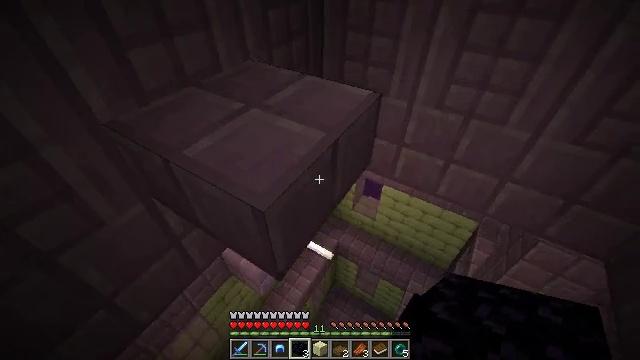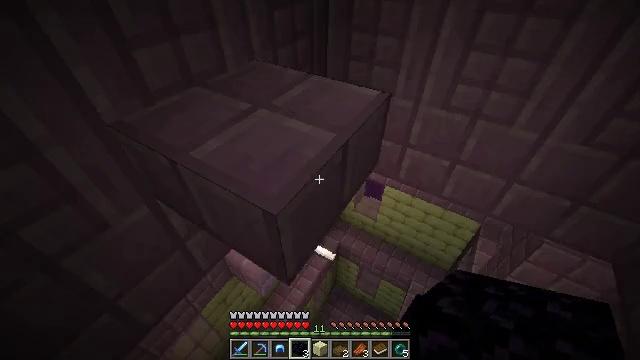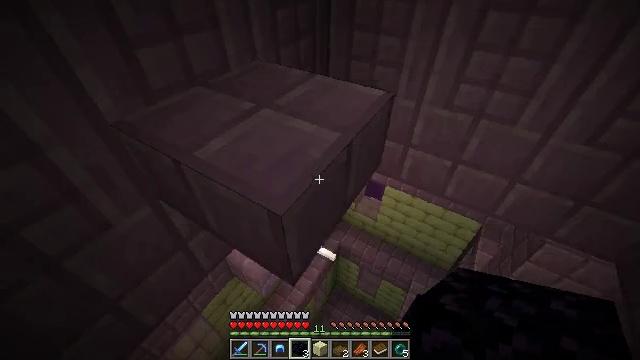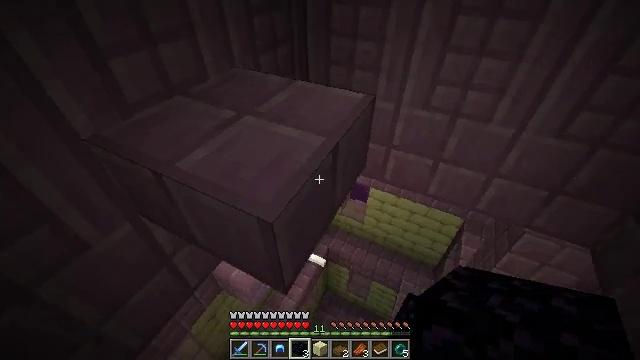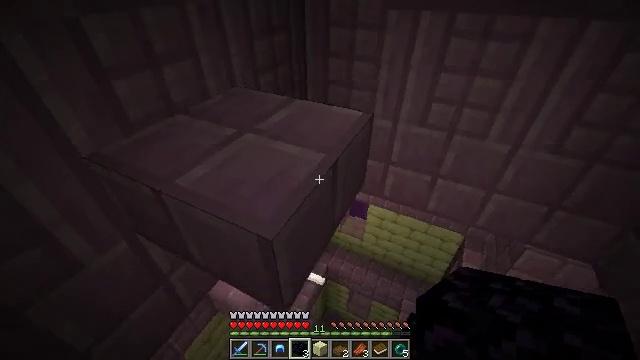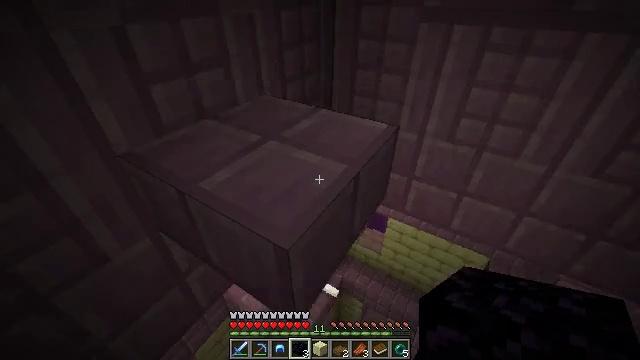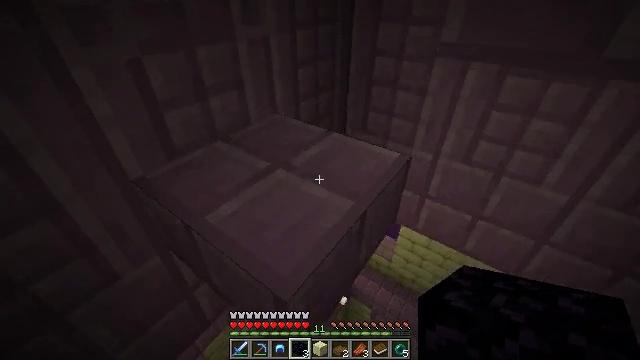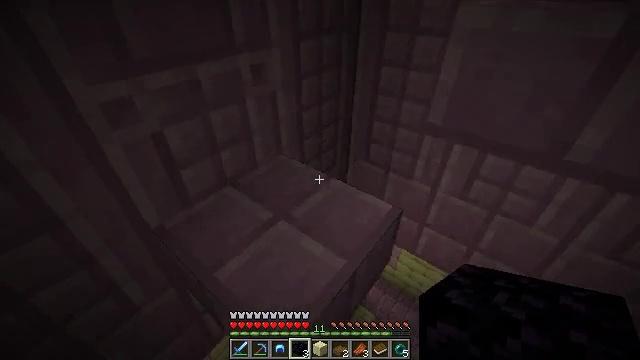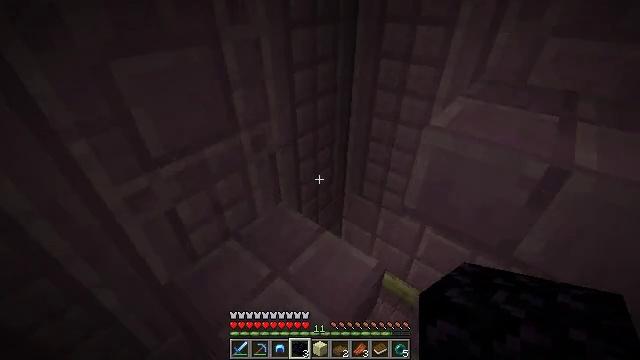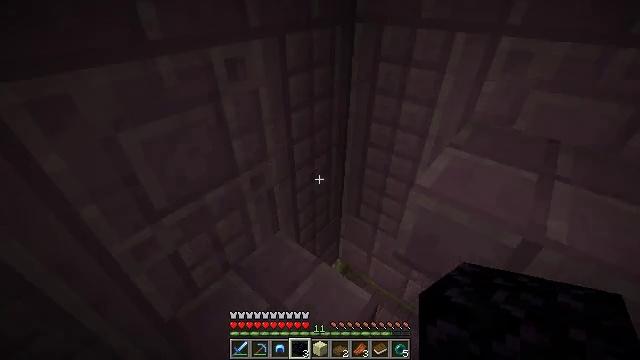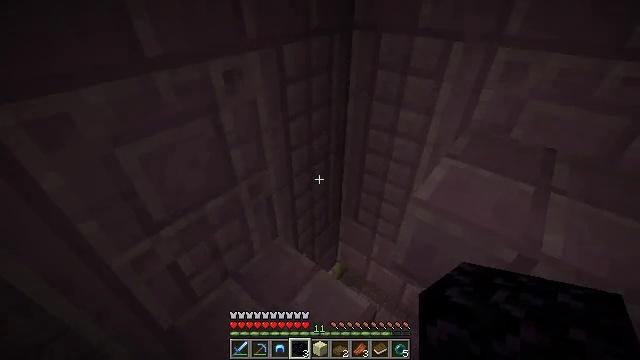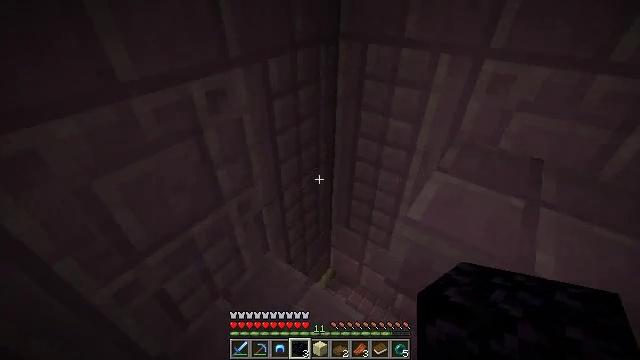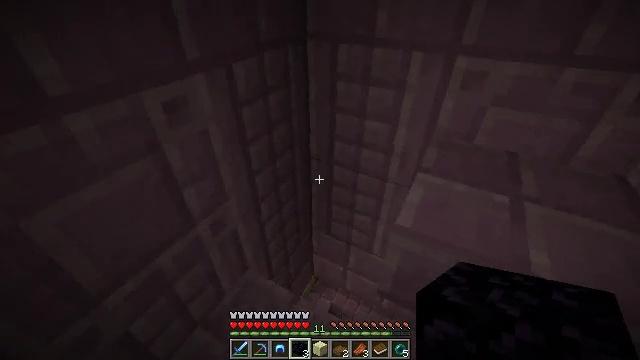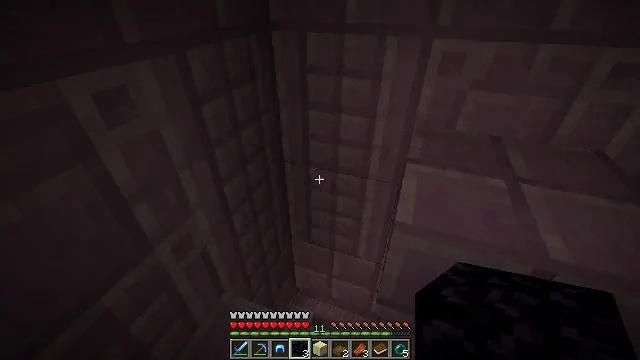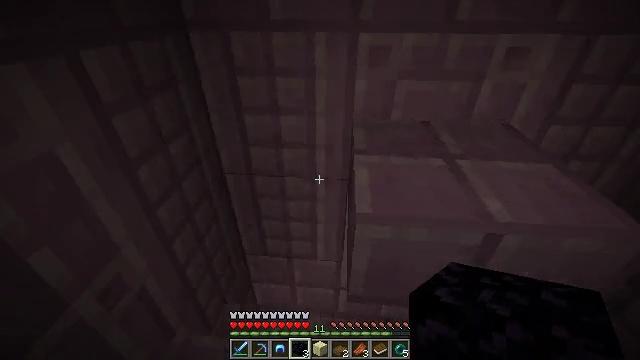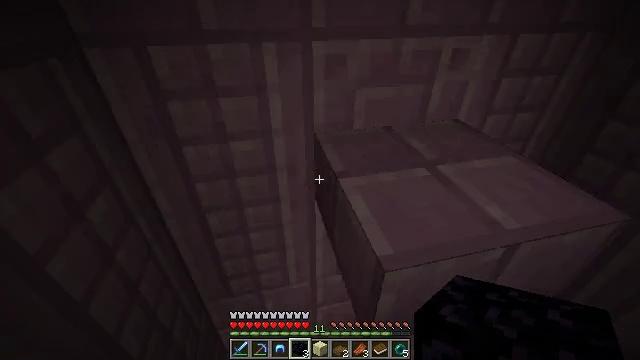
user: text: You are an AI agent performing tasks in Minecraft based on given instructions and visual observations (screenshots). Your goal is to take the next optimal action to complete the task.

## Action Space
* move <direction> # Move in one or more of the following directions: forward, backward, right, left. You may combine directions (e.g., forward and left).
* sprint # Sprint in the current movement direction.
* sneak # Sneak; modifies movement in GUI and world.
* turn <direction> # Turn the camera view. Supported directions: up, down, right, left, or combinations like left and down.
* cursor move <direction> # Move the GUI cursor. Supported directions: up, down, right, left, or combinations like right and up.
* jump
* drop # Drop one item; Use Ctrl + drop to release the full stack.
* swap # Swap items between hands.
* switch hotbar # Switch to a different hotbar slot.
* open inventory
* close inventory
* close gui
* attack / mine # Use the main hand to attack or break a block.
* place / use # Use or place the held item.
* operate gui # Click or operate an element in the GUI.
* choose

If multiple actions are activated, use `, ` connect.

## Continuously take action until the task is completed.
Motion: motion action
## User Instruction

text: Obtain a purpur slab from the End.
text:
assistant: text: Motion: no_op
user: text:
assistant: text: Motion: no_op
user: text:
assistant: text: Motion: turn right and up
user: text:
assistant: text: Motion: turn up
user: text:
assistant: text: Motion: move forward, turn left and up
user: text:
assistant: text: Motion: move forward, turn left, jump
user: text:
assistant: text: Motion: move forward, turn left, jump
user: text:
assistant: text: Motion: move forward and move left, jump
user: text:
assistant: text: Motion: move forward and move left, jump
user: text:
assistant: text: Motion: move forward and move left
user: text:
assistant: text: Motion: move forward and move left, turn right
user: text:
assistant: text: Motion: move forward and move left, turn right
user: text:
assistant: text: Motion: move forward and move left, turn right and up
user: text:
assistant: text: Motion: move forward and move left, turn right and up
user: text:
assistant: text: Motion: move forward and move left, turn right
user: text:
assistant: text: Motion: turn right and up
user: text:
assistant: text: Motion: turn right and up
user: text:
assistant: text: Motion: turn right and up
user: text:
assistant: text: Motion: no_op
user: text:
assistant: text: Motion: no_op
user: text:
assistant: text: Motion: move forward
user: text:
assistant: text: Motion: move forward, jump
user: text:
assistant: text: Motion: move forward, jump
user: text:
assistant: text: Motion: move forward, turn right, jump
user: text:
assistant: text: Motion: move forward and move left, turn right, jump
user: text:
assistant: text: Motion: move forward and move left, turn right and up, jump
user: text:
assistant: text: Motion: move forward and move left, turn right
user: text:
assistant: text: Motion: move forward and move left, turn right
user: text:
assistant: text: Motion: move forward and move left, turn right
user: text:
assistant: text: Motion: move forward, turn right